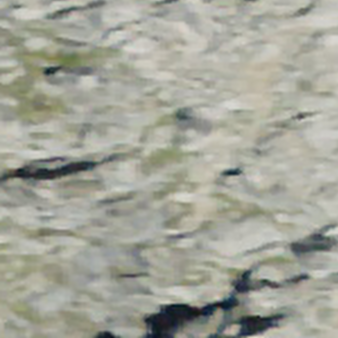
Label: other